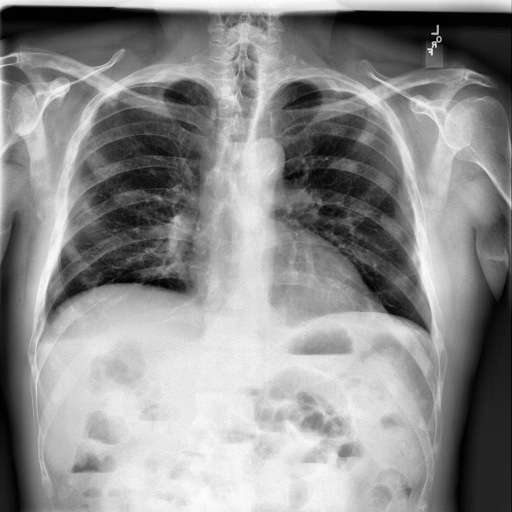
Finding: NORMAL